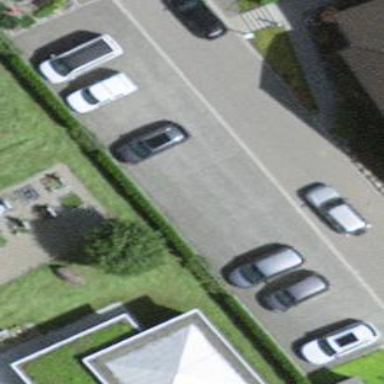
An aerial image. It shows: Parking area.